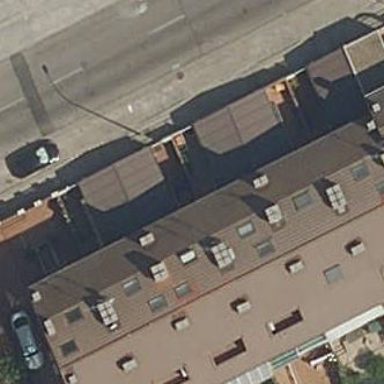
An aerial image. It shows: Residential building.